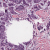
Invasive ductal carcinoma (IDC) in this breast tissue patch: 1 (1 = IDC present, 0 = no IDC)